七年级 · 计数
（2021 秋 ・丰泽区期末）第二十四届冬季奥林克运动会将于 2022 年在北京市和张家口市举行,为了调查学生对冬奥知识的了解情况, 某校随机抽取部分学生进行了相关知识测试, 获得了他们的成绩（满分 100 分），根据调查结果绘制了尚不完整的统计图表.

| 组别 | 成绩分组 (单位: 分) | 频数 | 频率 |
| :---: | :---: | :---: | :---: |
| $A$ | $50 \leqslant x<60$ | 3 | 0.06 |
| $B$ | $60 \leqslant x<70$ |  | 0.24 |
| $C$ | $70 \leqslant x<80$ | 16 | $b$ |
| $D$ | $80 \leqslant x<90$ | $a$ |  |
| $E$ | $90 \leqslant x<100$ | 8 | 0.16 |

根据以上信息, 解答下列问题. (1) 填空: 这次被调查的学生共有 \$ \qquad \$人, $a=$ \$ \qquad \$ ,$b=$ .$(2)$

请补全频数统计图. (3) 该校有学生 800 人, 成绩在 80 分以上 (含 80 分) 的为优秀, 假如全部学生参加此次测试, 请估计该校学生成绩为优秀的人数.

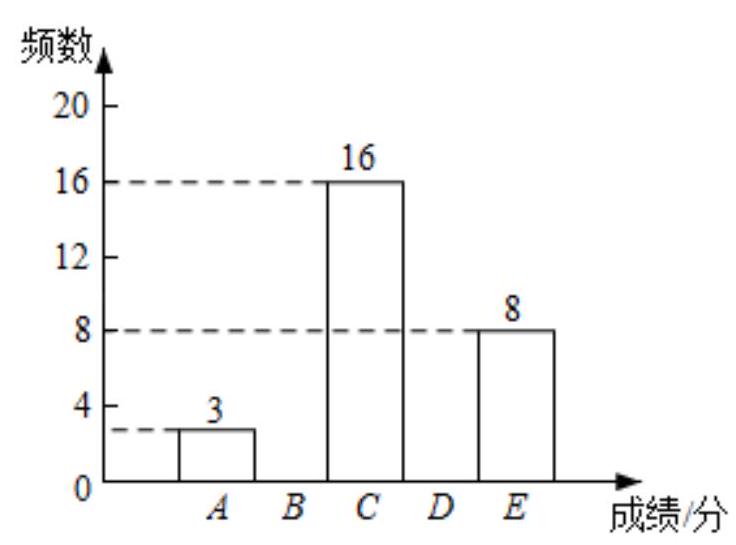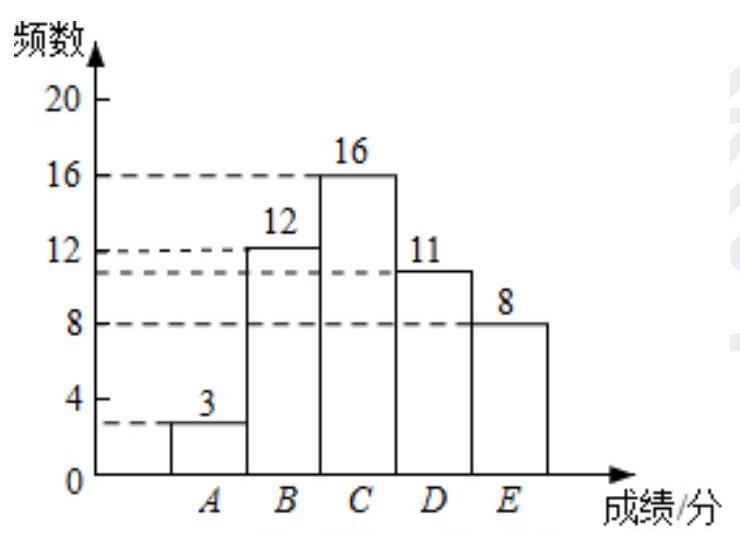
答案: 解：（1）这次被调查的学生共有 $3 \div 0.06=50$ (人), $a=50-3-50 \times 0.24-16-8=11, b=16 \div 50=0.32$, 故答案为: $50,11,0.32$;

(2) $B$ 组的频数为: $50 \times 0.24=12, D$ 组频数为 $a=11$, 补全的频数分布直方图如右图所示;

(3) $800 \times \frac{11+8}{50}=304$ (人)，答: 估计该校学生成绩为优秀的有 304 人.

解析: (1) 根据 $A$ 组的频数和频率, 可以计算出本次调查的学生人数, 然后即可计算出 $a 、 b$的值; (2) 根据 (1) 中的结果, 可以得到 $B$ 组和 $D$ 组的频数, 然后即可将频数分布直方图补充完整; （3）根据直方图中的数据, 可以计算出该校学生成绩为优秀的人数.

【答案】解：（1）这次被调查的学生共有 $3 \div 0.06=50$ (人), $a=50-3-50 \times 0.24-16-8=11, b=16 \div 50=0.32$, 故答案为: $50,11,0.32$;

(2) $B$ 组的频数为: $50 \times 0.24=12, D$ 组频数为 $a=11$, 补全的频数分布直方图如右图所示;

(3) $800 \times \frac{11+8}{50}=304$ (人)，答: 估计该校学生成绩为优秀的有 304 人.

【点睛】本题考查频数分布直方图、频数分布表, 利用数形结合的思想解答是解答本题的关键